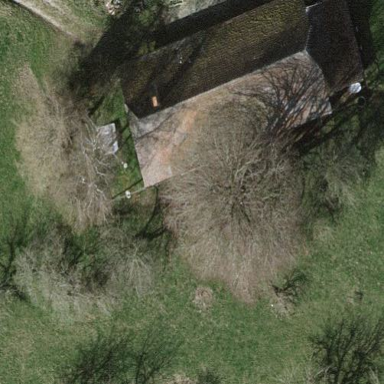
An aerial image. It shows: Simple house.